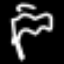
Label: squiggle